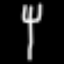
Label: fork